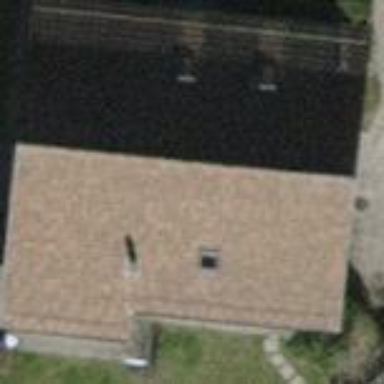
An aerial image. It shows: Building with tiled roof.